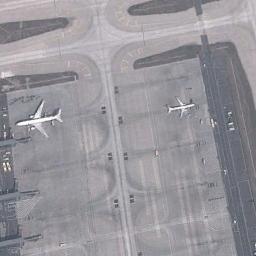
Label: airplane